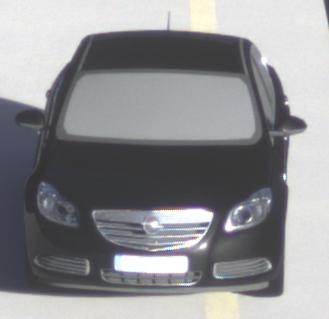
Make: Opel
Model: Insignia 1.6
Detailed model: Insignia (A) Notch Back
Model produced from: 2008/11
Model produced until: 2008/12
Doors: 4
Color: black
Road condition: dry road
Daytime: sunrise or sunset
Contrast: medium contrast